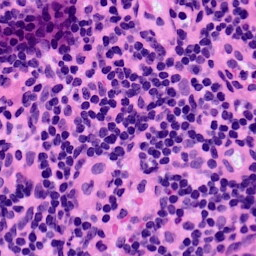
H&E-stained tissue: LymphNode